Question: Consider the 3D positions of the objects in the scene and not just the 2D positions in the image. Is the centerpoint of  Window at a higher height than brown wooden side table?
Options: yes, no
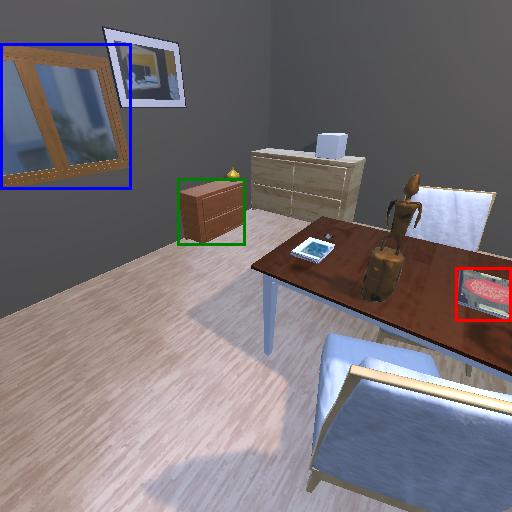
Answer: yes